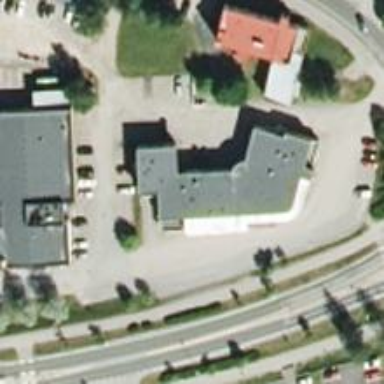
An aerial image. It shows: Pharmacy providing healthcare services.